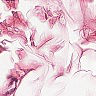
Metastatic tissue present: no